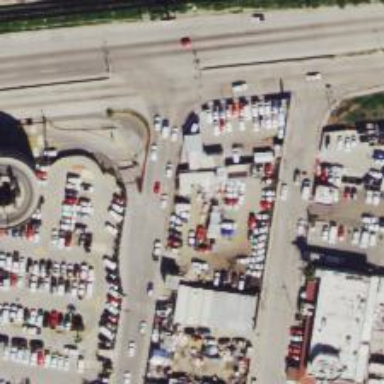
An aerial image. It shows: Car rental facility.